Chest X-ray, PA view. Patient: 41 years old, sex M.
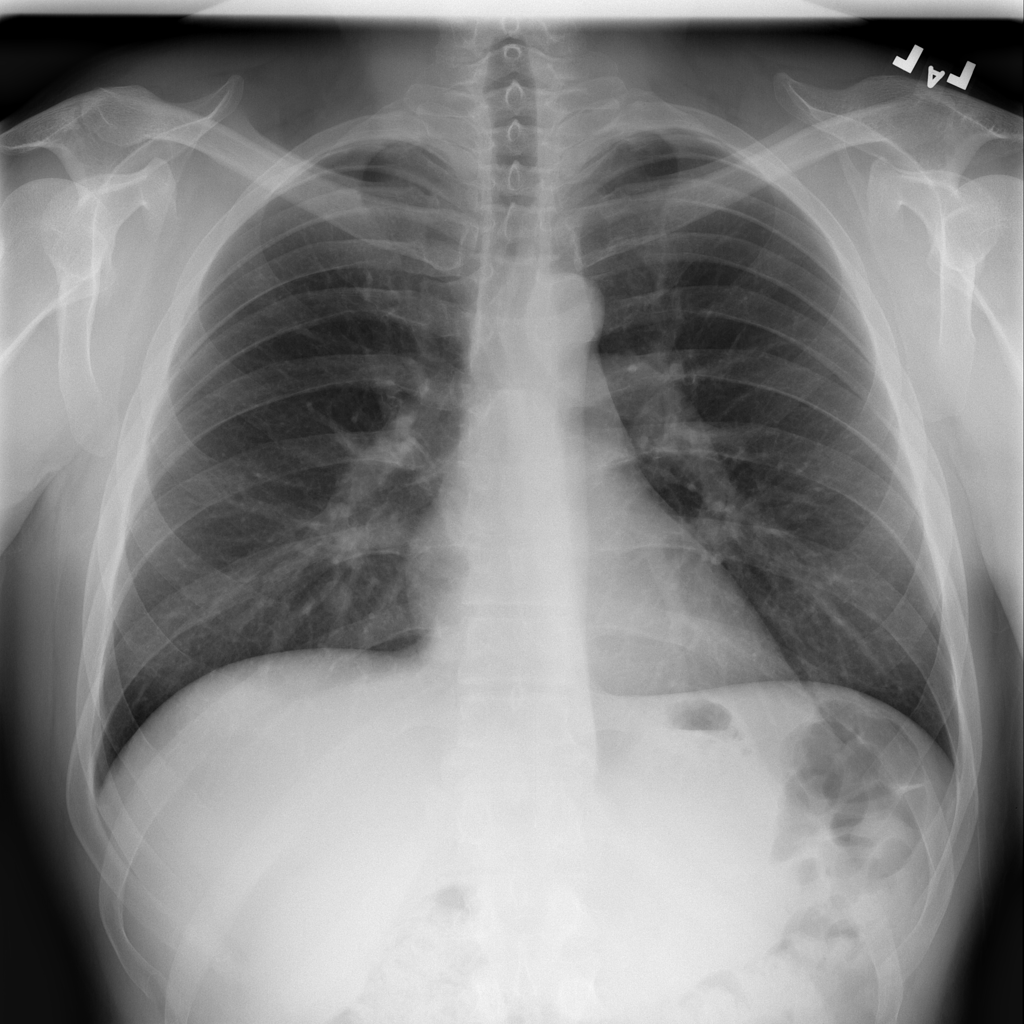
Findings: No Finding